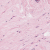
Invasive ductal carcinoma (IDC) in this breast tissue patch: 0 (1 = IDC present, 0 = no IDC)